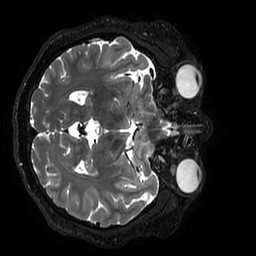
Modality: T2w
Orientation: axial
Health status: ill
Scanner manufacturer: philips
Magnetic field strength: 3 T
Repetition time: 2.5 s
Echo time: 0.331 s